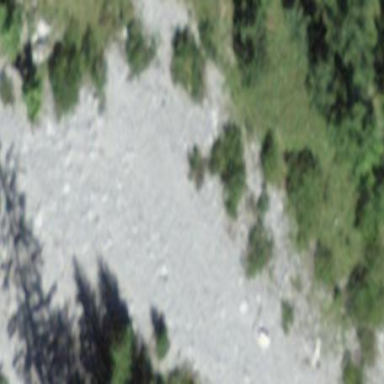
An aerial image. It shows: Natural scree.